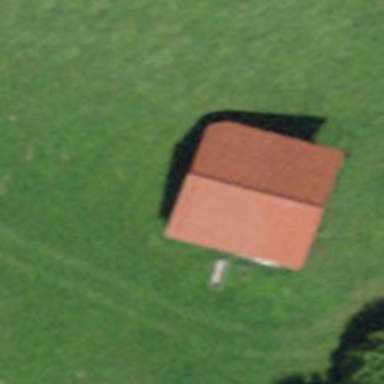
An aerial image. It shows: Barn.